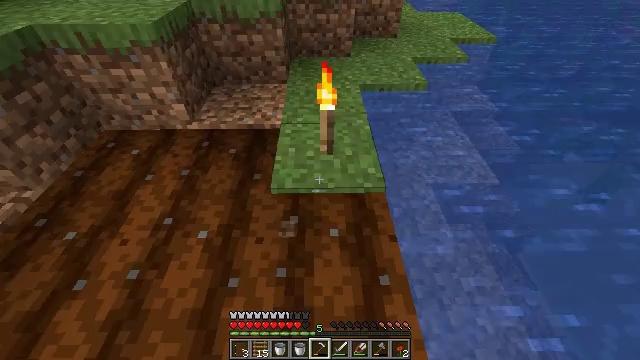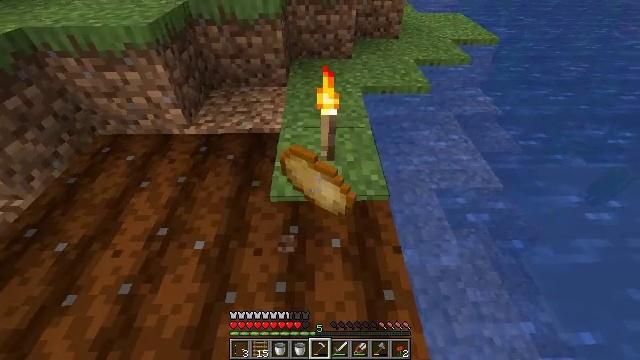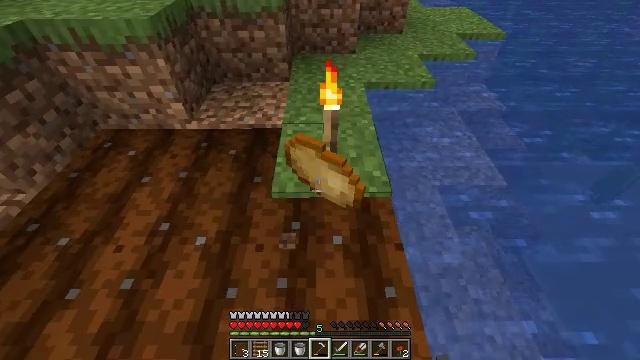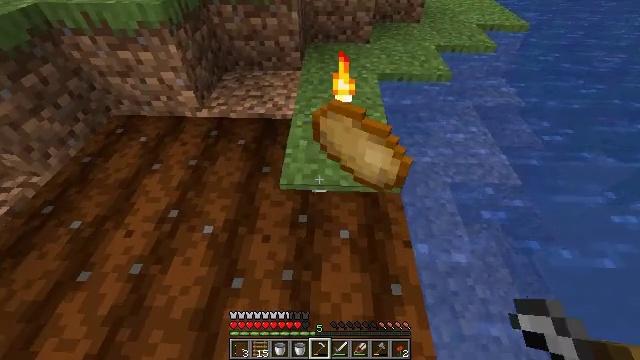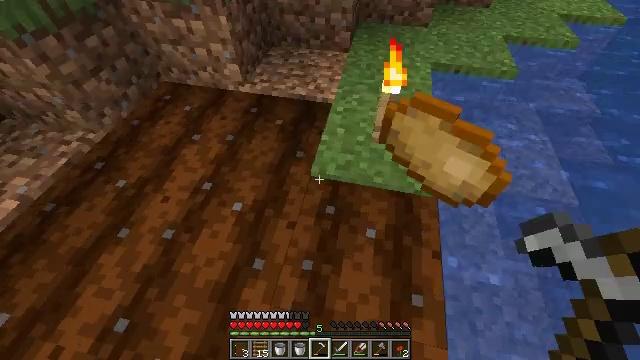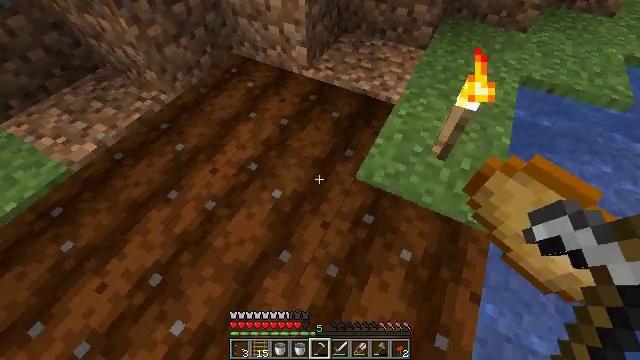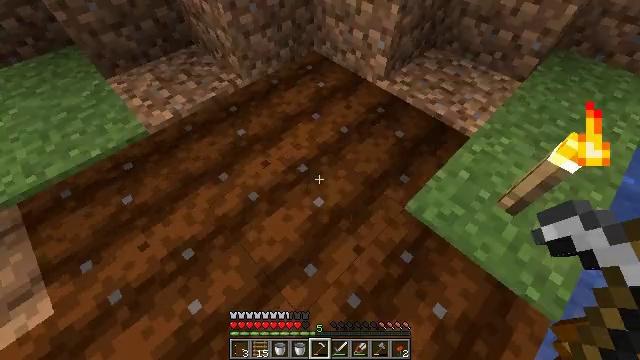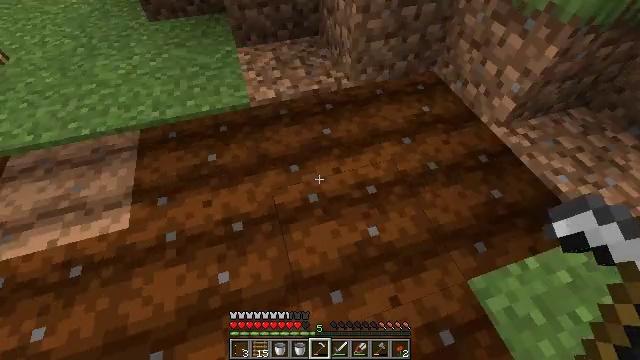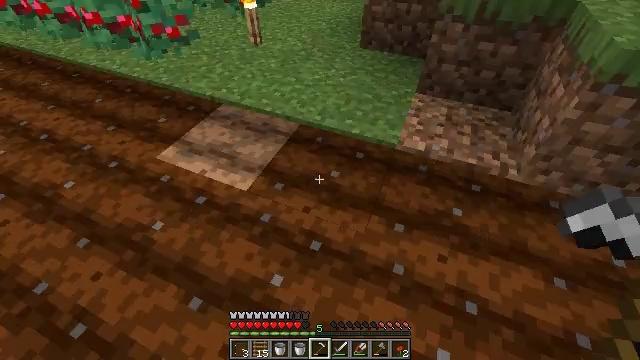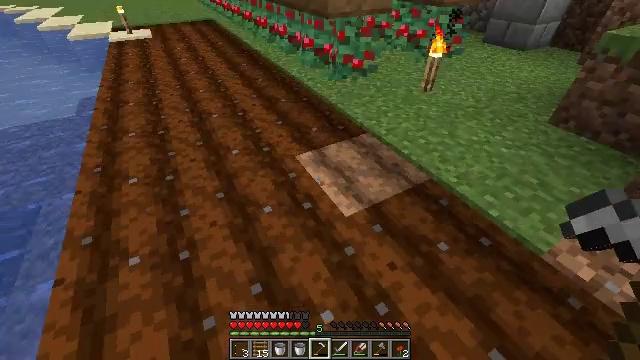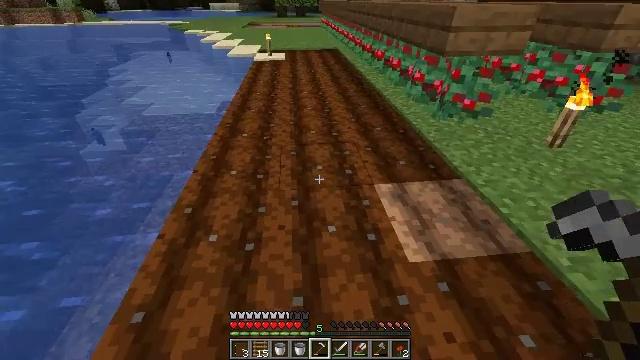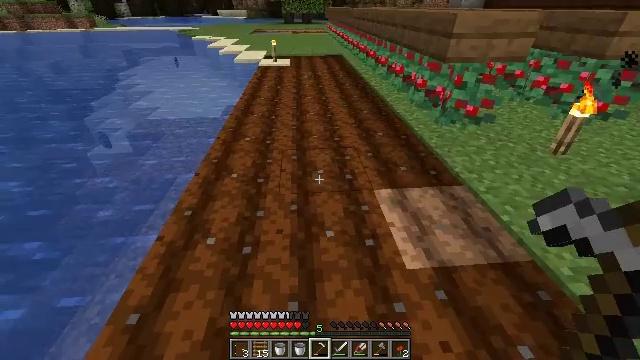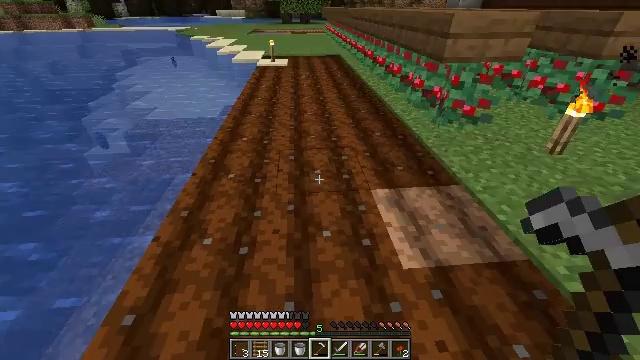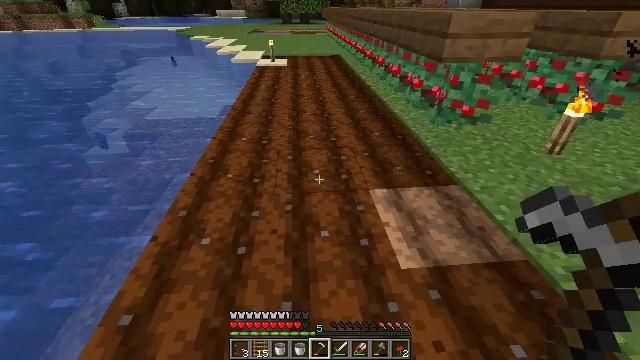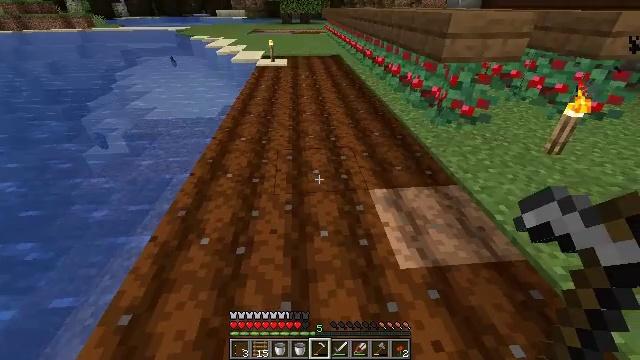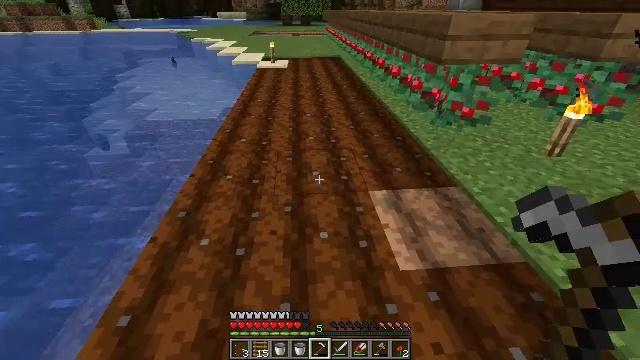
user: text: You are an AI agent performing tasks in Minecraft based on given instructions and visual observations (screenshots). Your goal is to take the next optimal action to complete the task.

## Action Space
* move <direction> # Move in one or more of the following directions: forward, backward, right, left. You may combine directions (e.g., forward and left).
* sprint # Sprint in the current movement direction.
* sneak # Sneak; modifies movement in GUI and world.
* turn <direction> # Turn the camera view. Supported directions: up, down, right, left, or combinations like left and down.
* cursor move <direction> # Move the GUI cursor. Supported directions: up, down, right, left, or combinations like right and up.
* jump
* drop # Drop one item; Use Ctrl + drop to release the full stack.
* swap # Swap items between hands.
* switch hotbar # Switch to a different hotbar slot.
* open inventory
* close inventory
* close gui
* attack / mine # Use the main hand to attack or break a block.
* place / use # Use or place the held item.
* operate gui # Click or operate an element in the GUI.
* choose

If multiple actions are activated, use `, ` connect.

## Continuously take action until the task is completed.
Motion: motion action
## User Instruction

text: Attack the torch to pick it up.
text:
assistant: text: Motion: no_op
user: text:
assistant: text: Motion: turn down
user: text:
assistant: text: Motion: turn left and down
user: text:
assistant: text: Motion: move forward, turn left and down
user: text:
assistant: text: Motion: move forward, turn left and down
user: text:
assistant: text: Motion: move forward, turn left
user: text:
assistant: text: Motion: move forward, turn left
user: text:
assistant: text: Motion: move forward, turn left and up
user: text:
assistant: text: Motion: turn left and up
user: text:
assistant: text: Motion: turn left and up
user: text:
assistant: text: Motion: turn left and up
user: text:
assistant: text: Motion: no_op
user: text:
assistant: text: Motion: no_op
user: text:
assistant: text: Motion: no_op
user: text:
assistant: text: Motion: no_op
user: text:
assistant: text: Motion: turn left and up
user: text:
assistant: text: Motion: turn left and up
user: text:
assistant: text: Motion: move forward, turn left
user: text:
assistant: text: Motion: move forward, turn left
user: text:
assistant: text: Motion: move forward
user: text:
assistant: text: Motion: move forward
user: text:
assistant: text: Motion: move forward
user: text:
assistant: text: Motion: move forward
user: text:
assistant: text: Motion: move forward, turn right
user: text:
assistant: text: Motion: move forward, sprint, turn right
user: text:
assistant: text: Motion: move forward, sprint, turn right
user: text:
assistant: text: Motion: move forward, sprint, turn right
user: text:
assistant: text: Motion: move forward, turn right
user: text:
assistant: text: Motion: move forward
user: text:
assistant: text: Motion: move forward